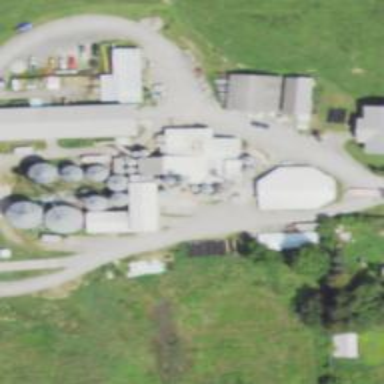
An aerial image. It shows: Industrial area with shop specializing in agrarian products.